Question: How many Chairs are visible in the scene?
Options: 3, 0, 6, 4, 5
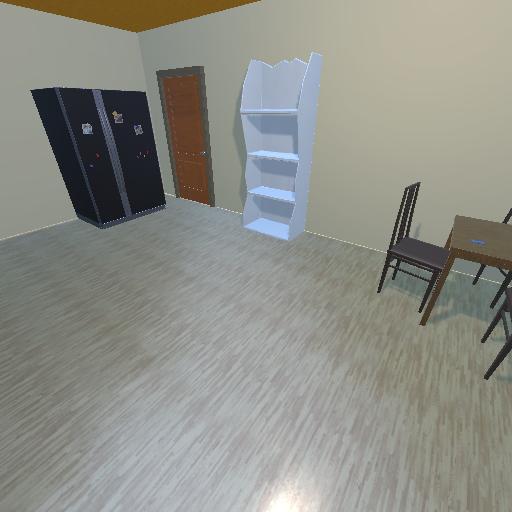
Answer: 3